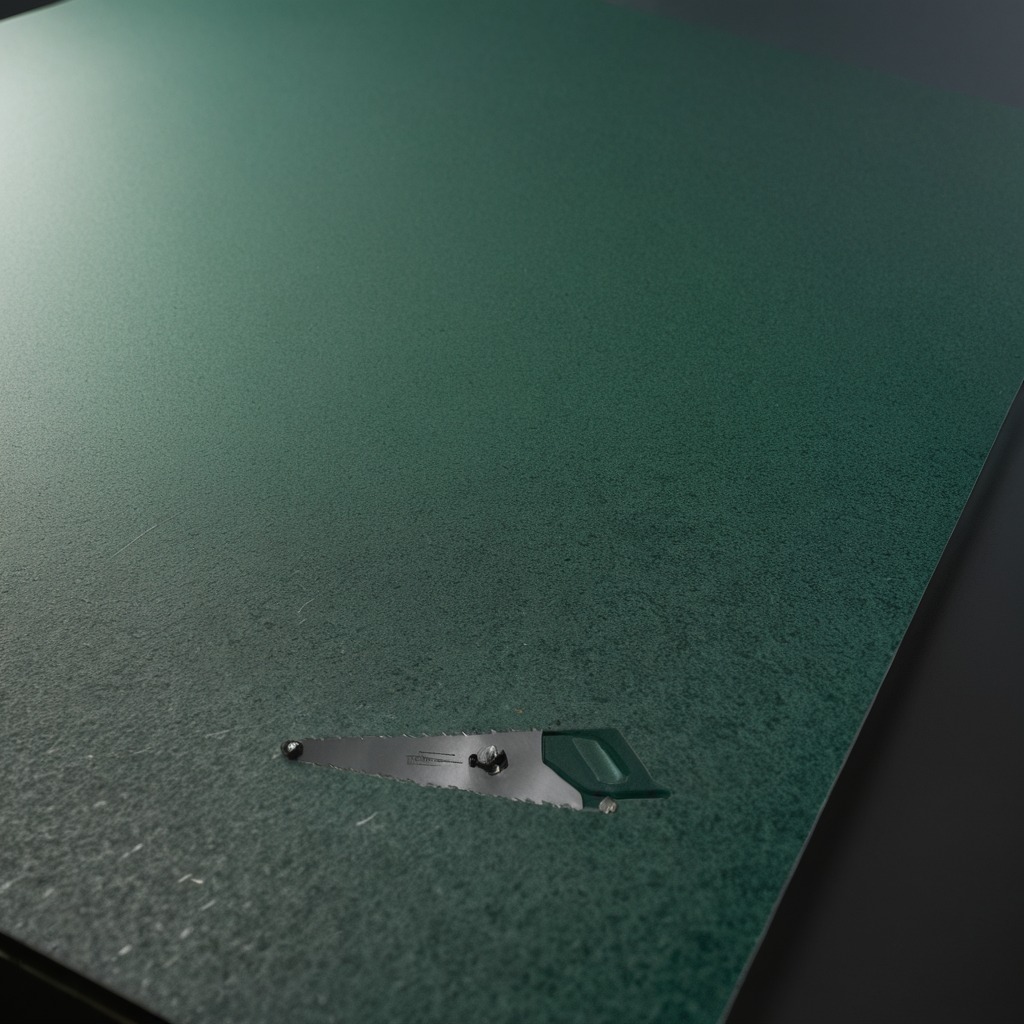
A metal saw is lying on the granite tabletop.